Field crop: maize
Growth stage: 2
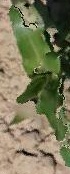
Species: maize